Question: I've the issue that I can't seem to figure out how to add references to certain solutions.
In most of the solutions I start in Visual Studio '17 I see "References" in my solution explorer, but e.g. for a asp.net core web api I get "Dependencies" instead. Whenever the solution shows the "References" I can view the "assemblies" tab in the "Reference Manager", but for solutions that have the "Depedencies" I can't see it ().

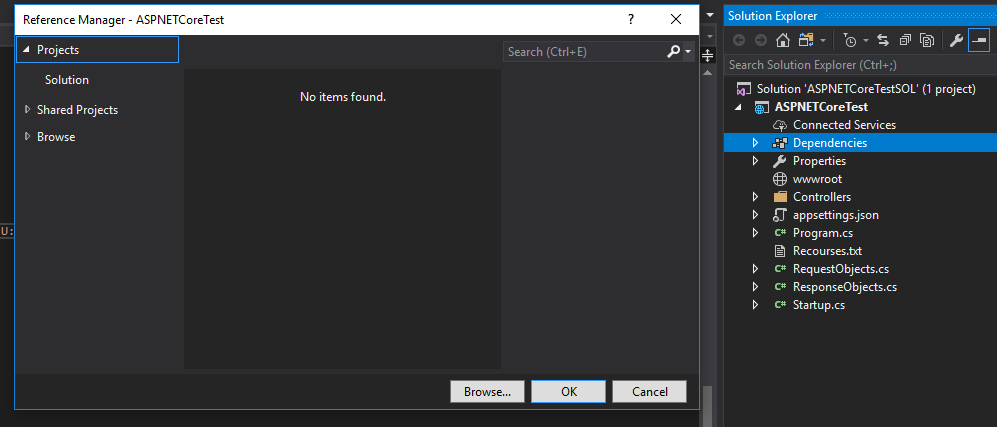
Answer: .Net core only works with NuGet packages.
if you have other libraries which are not part of your current 'solution'. you need to 'pack' it a NuGet server (You can have a local NuGet server as well)
see the following post for more information:
<URL>